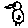
Label: bird